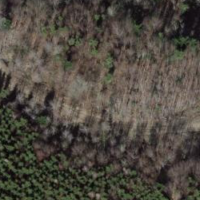
EUNIS habitat code: 41
Species observed at this site:
Aruncus dioicus